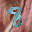
Label: 8